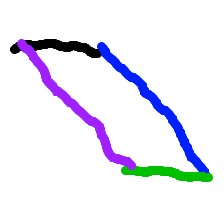
Shape: parallelogram